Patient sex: M
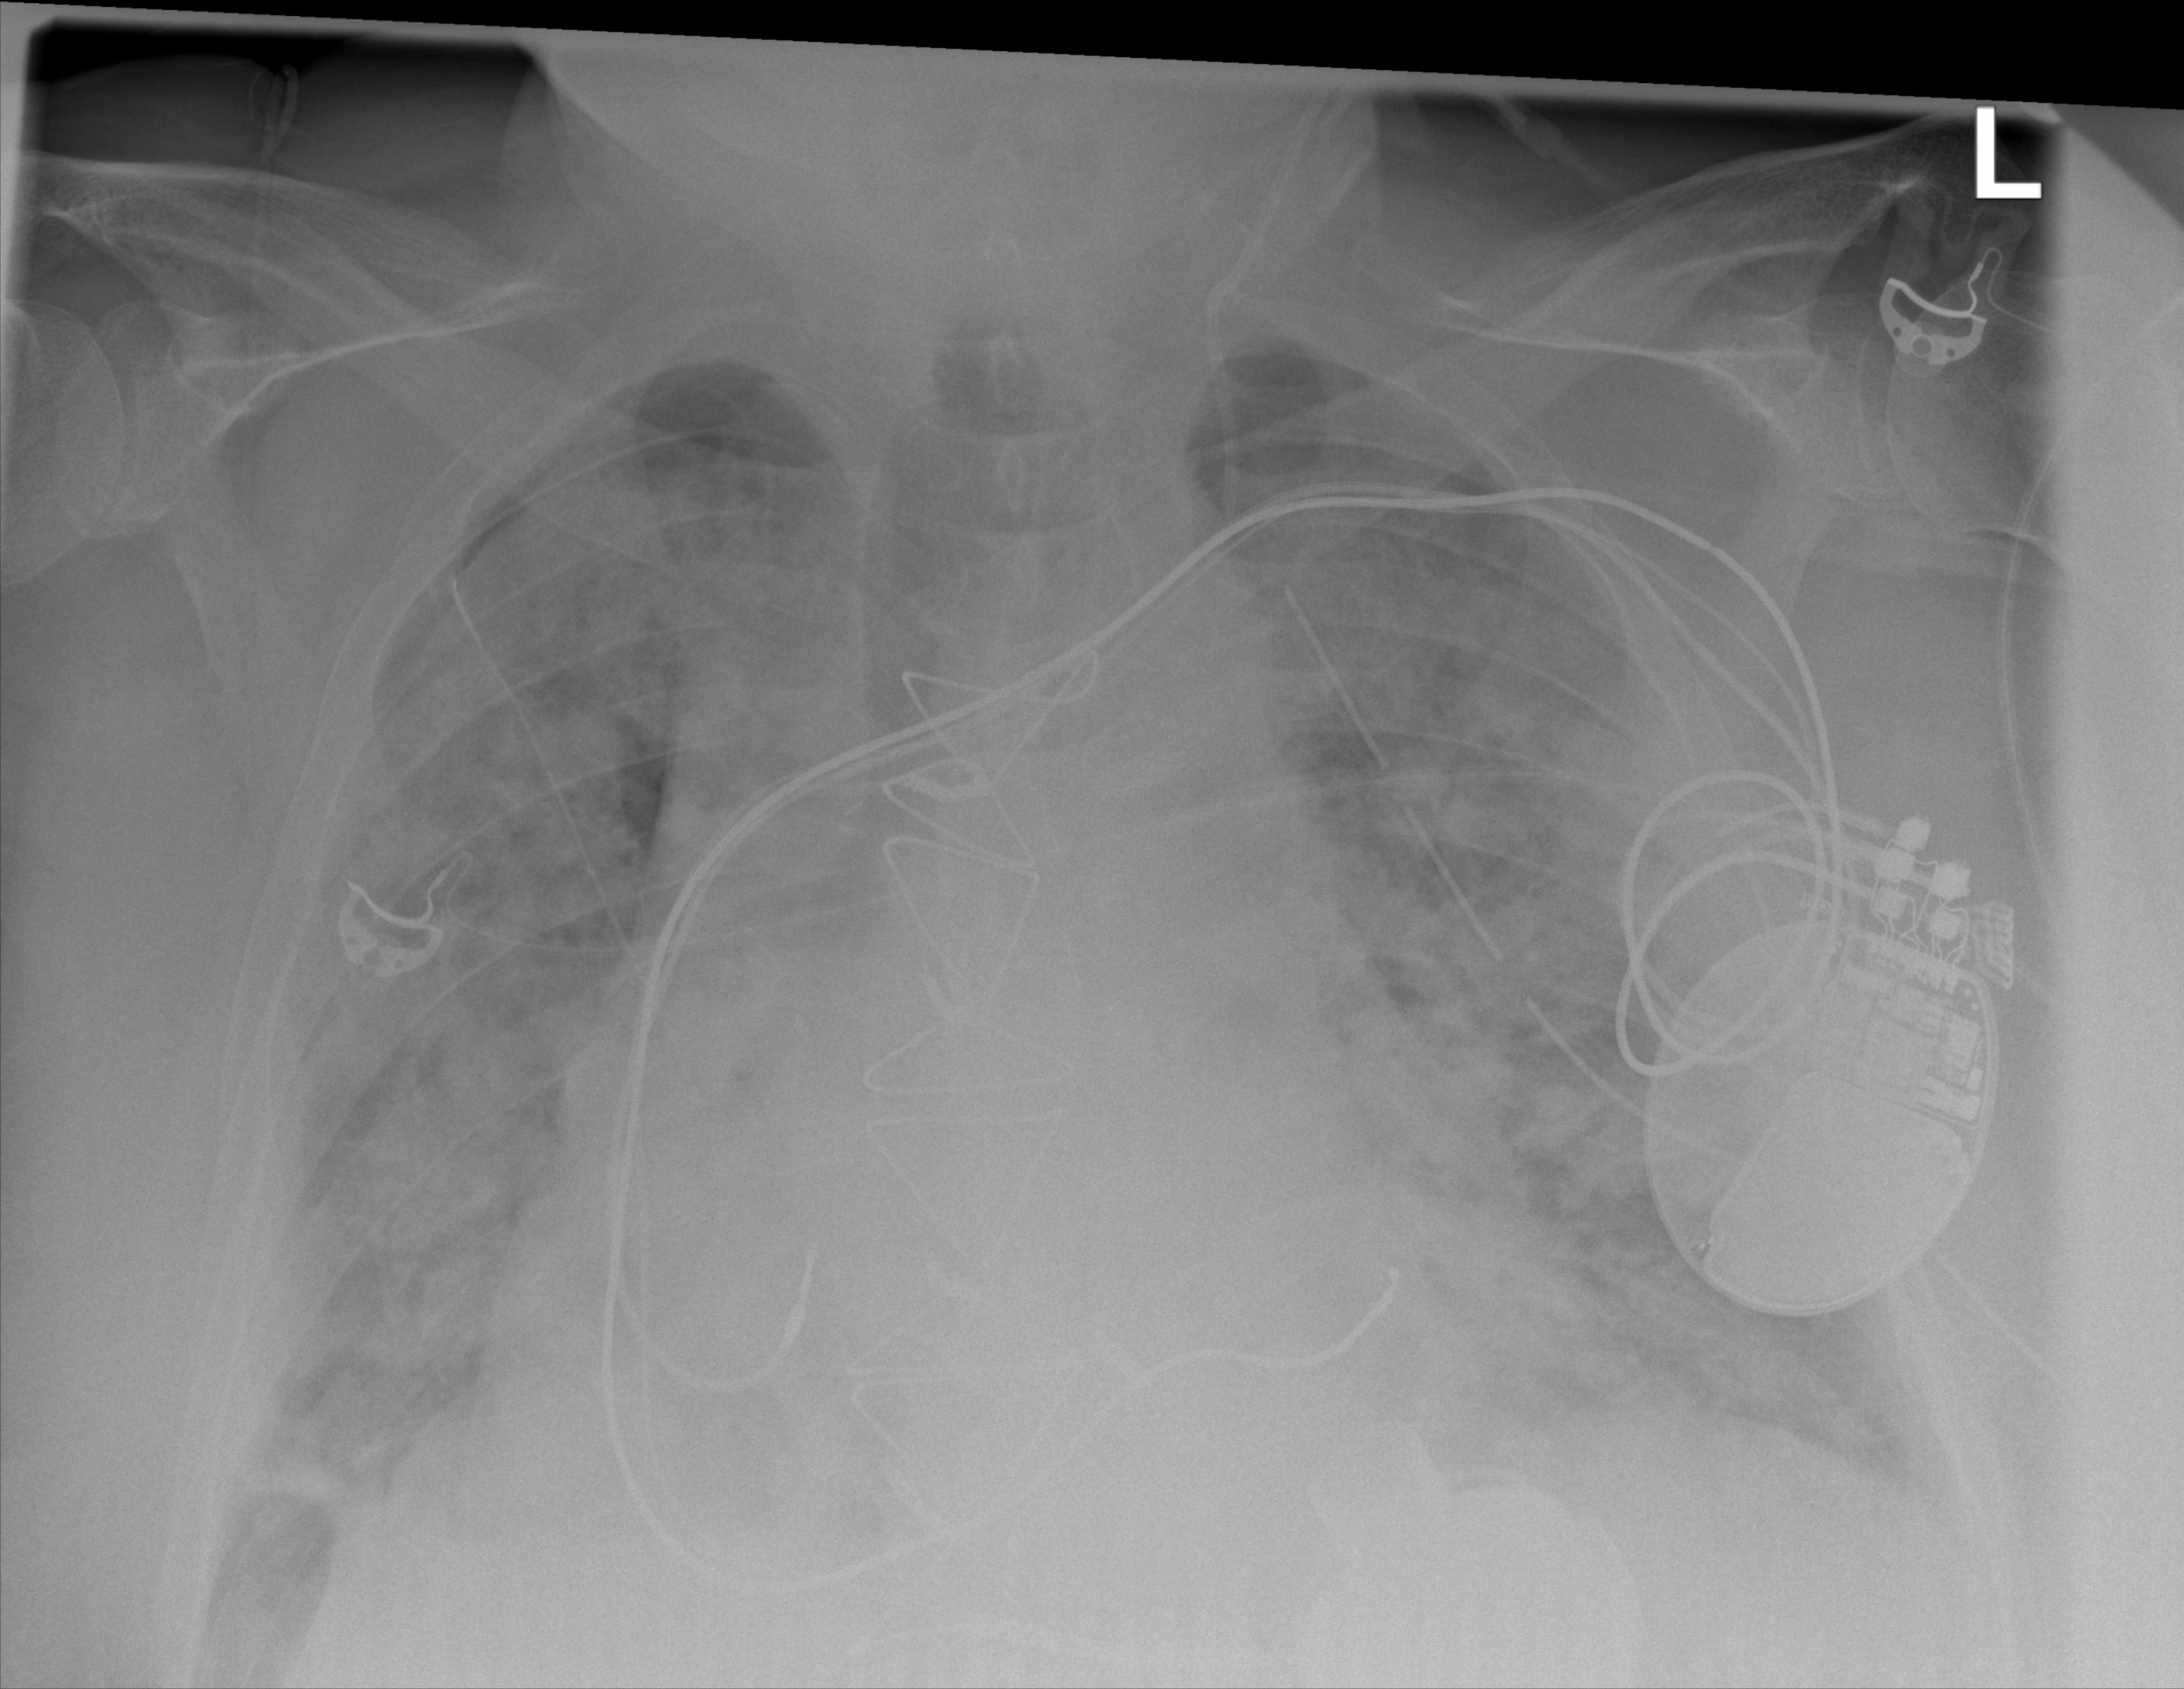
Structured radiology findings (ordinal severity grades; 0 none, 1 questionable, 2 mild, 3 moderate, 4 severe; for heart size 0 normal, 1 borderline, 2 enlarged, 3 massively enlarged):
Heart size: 2
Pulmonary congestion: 2
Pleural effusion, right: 2
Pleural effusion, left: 2
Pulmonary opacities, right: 3
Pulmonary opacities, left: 3
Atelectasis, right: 2
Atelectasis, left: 2